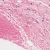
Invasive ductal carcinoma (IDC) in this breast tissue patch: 0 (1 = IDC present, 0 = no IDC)